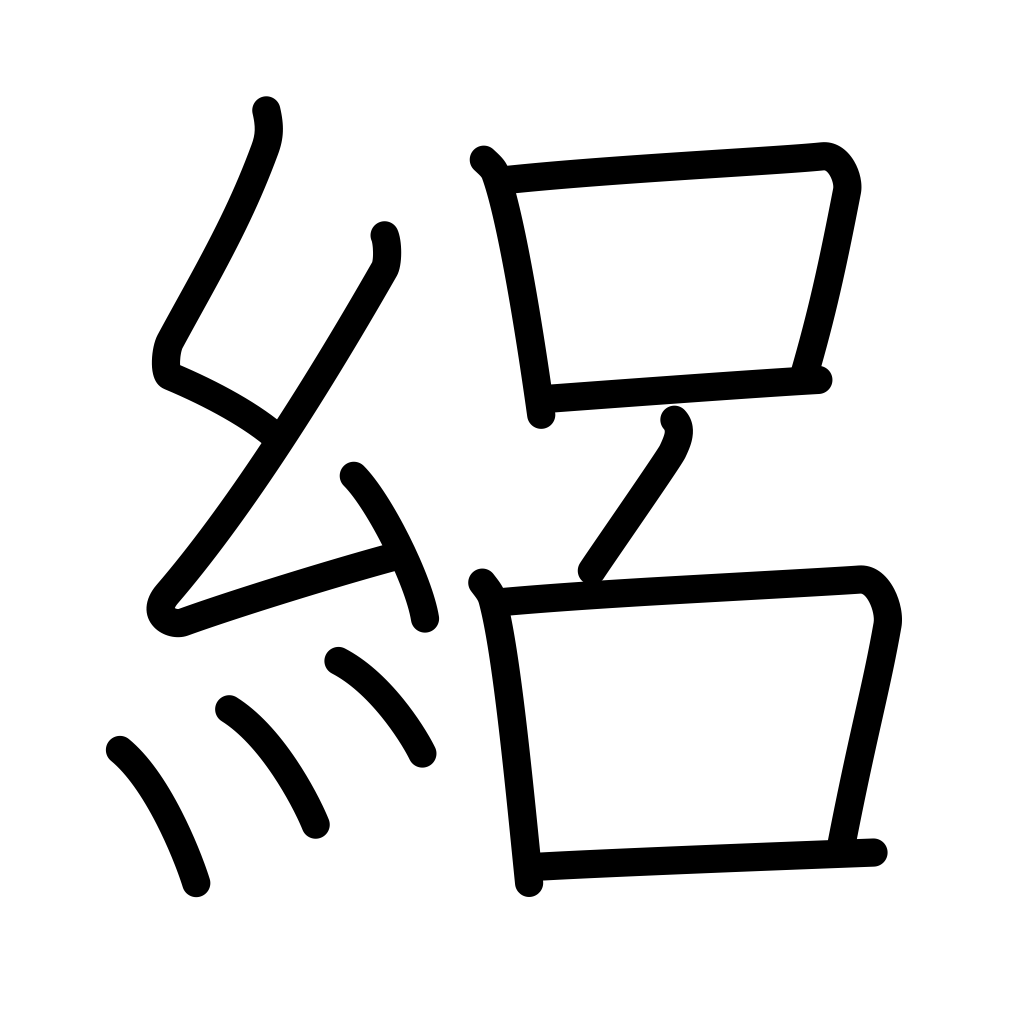
Meaning: silk gauze